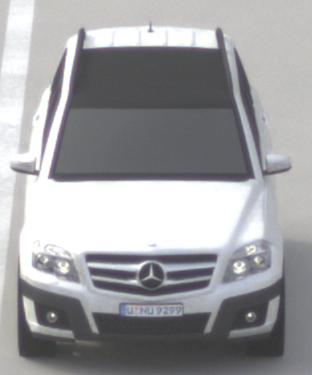
Make: Mercedes-Benz
Model: GLK 280
Detailed model: GLK-Class (204)
Model produced from: 2008/10
Model produced until: 2009/04
Doors: 5
Color: white
Road condition: dry road
Daytime: morning or afternoon
Contrast: low contrast